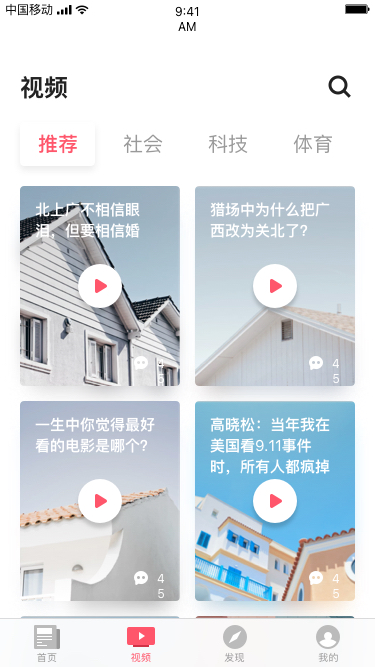
Text in this UI design:
视频
推荐
社会
科技
体育
北上广不相信眼泪，但要相信婚姻，相信自己
45
猎场中为什么把广西改为关北了？
45
一生中你觉得最好看的电影是哪个？
45
高晓松：当年我在美国看9.11事件时，所有人都疯掉了，太震惊了
45
没想到梁咏琪这么有料！以前隐藏很深嘛！
宁静谈郑爽Angelababy演技，这些话也只有她敢说了！